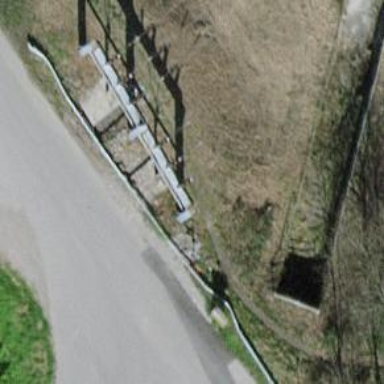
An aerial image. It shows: Three power lines with cables.